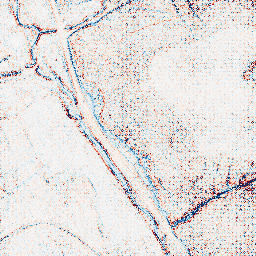
Category: edge_preserving
Decomposition family: bilateral
Decomposition parameters: d: 5
sigma_color: 50
sigma_space: 50
Upsampling method: regularized
Upsampling parameters: scale: 4
lambda_reg: 0.1
Upsampling scale: 4